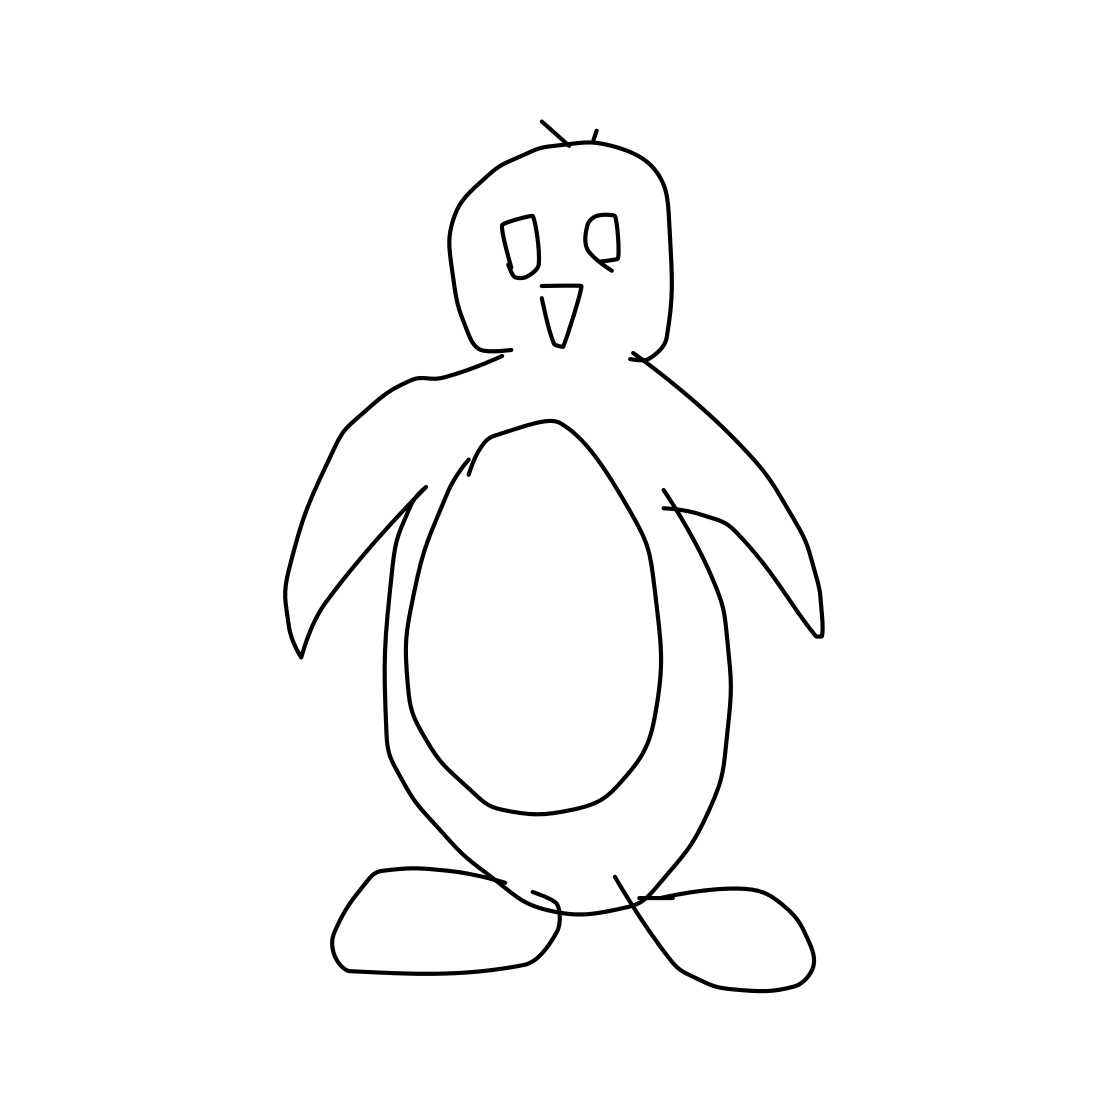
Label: penguin